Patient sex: M
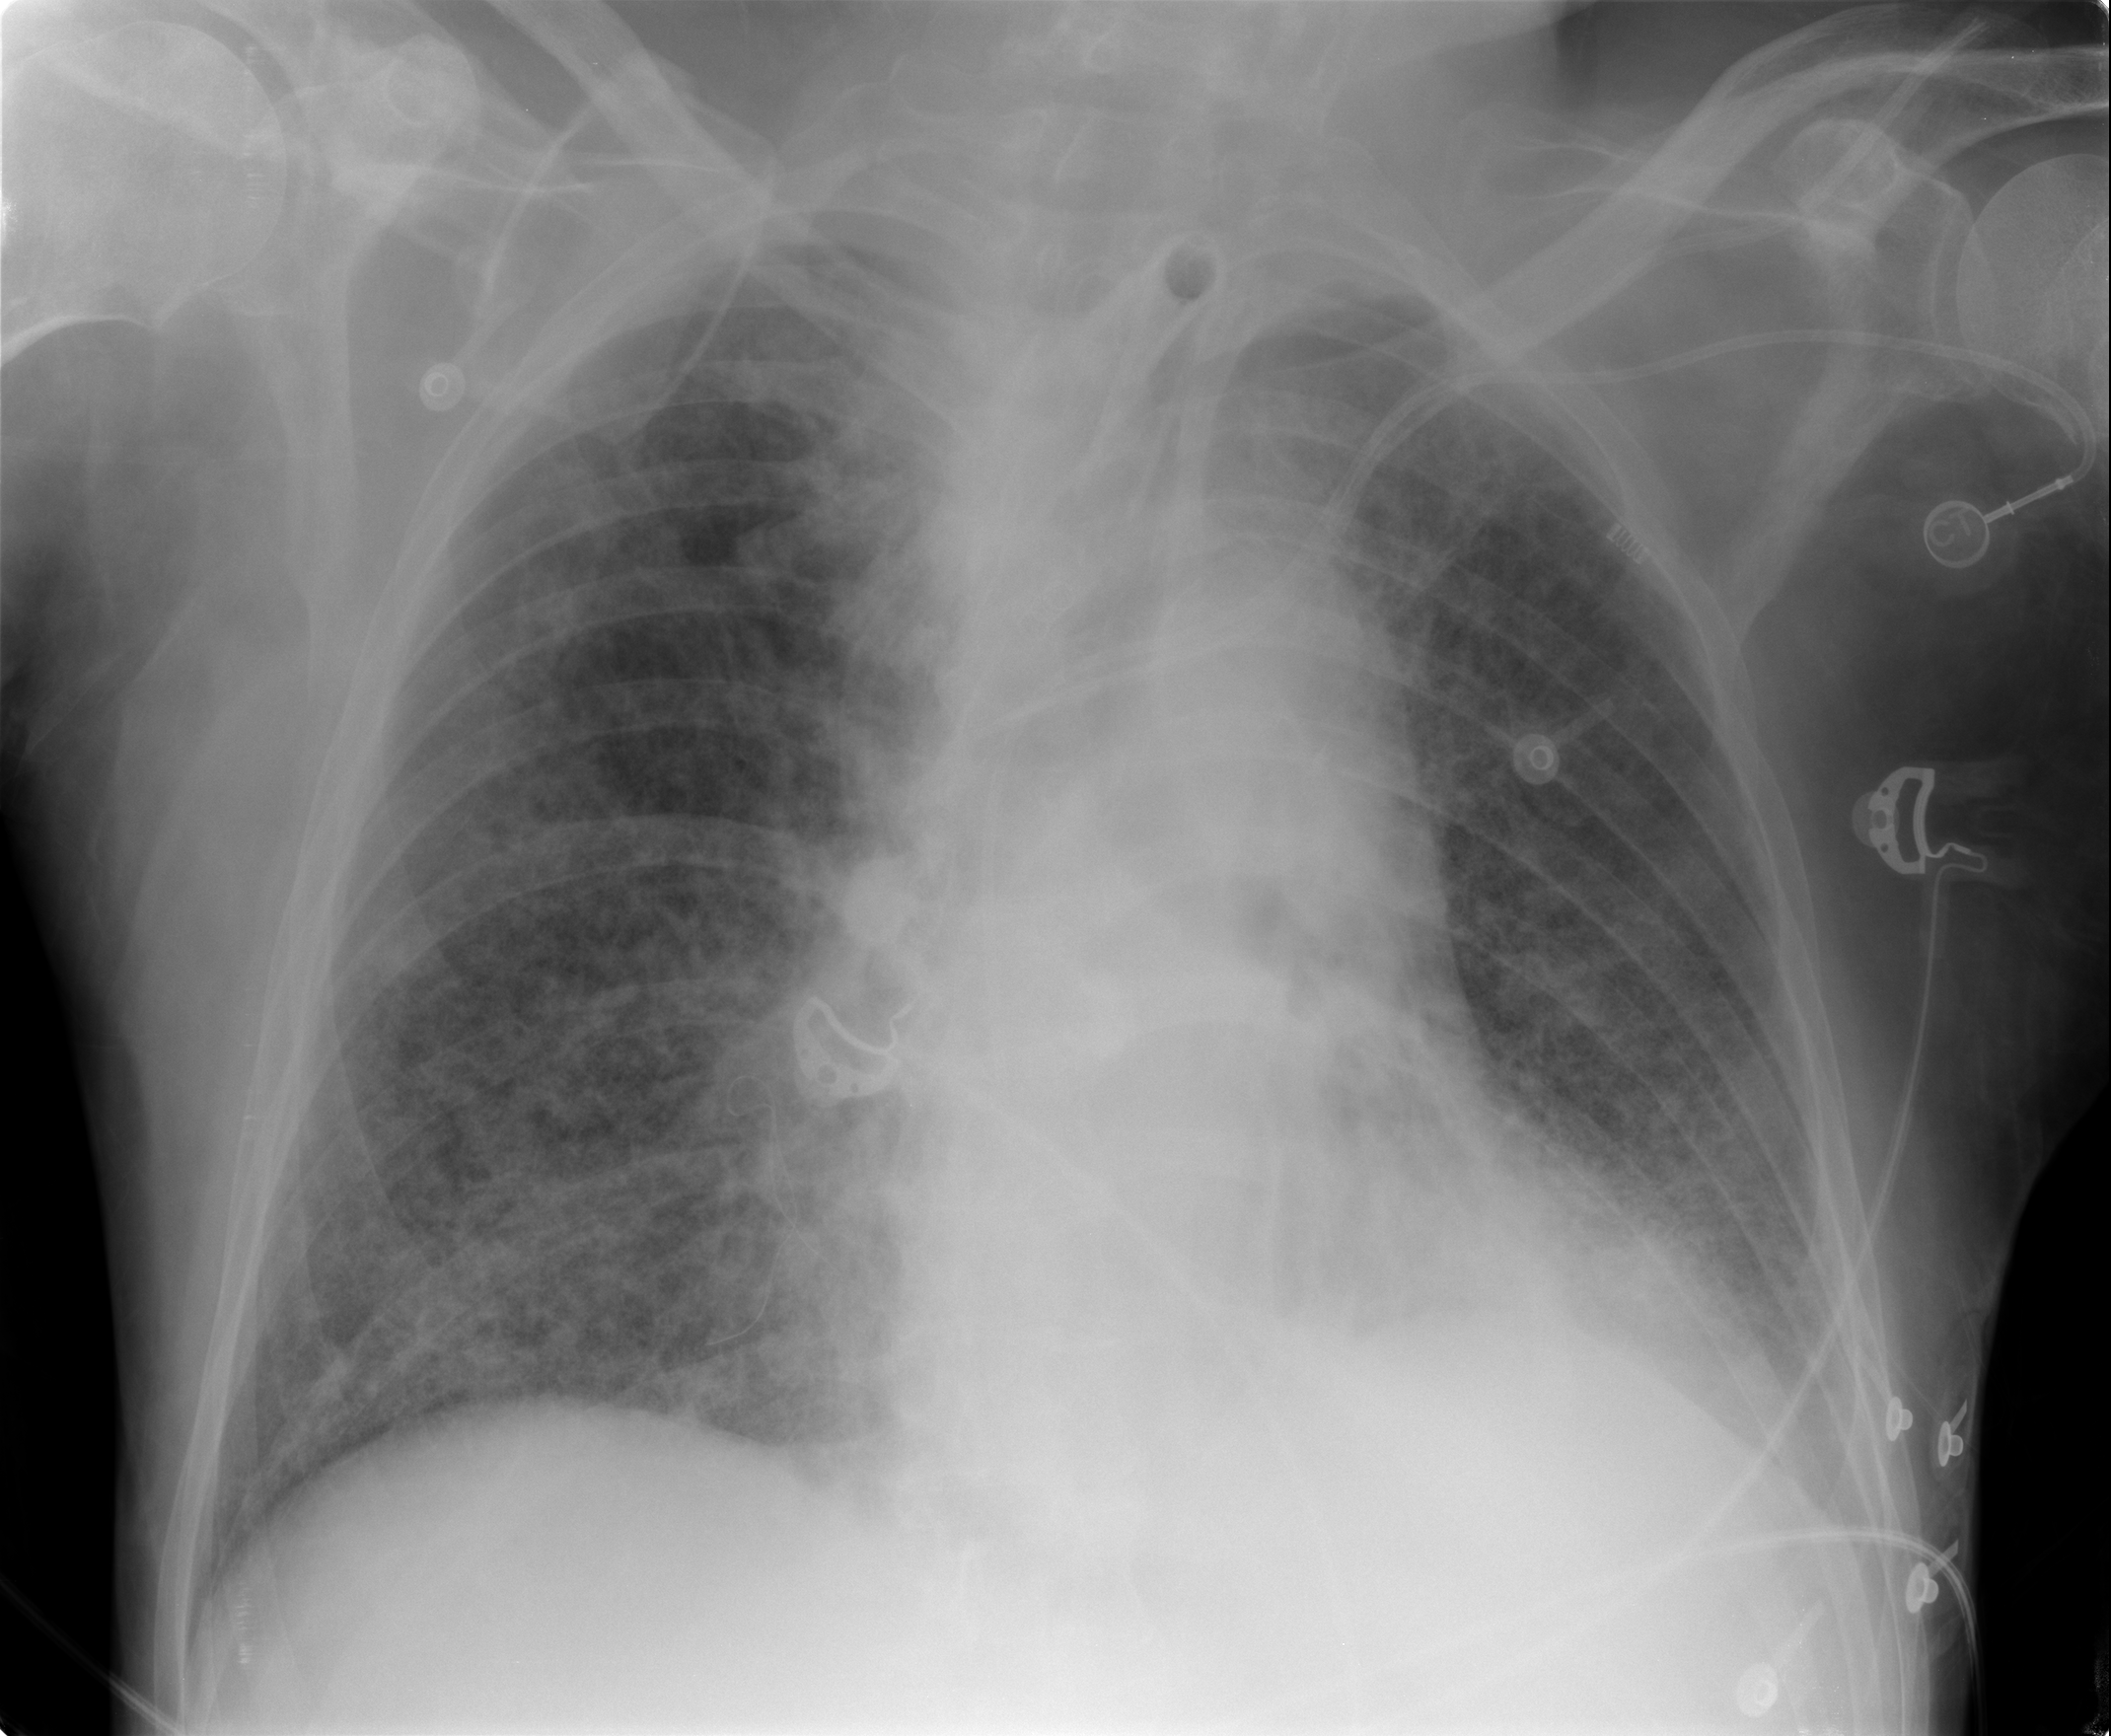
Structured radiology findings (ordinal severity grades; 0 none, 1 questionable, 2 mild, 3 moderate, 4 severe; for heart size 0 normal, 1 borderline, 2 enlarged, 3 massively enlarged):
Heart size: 0
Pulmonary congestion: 0
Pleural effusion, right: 0
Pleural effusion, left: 0
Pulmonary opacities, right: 3
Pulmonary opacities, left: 3
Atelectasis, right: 0
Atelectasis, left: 0